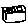
Label: hexagon